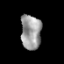
Tissue: prostate
Cell type: T cells
Senescence score: 0.3592
Nuclear area (px): 691
Mean DAPI intensity: 154.421